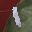
Label: 1